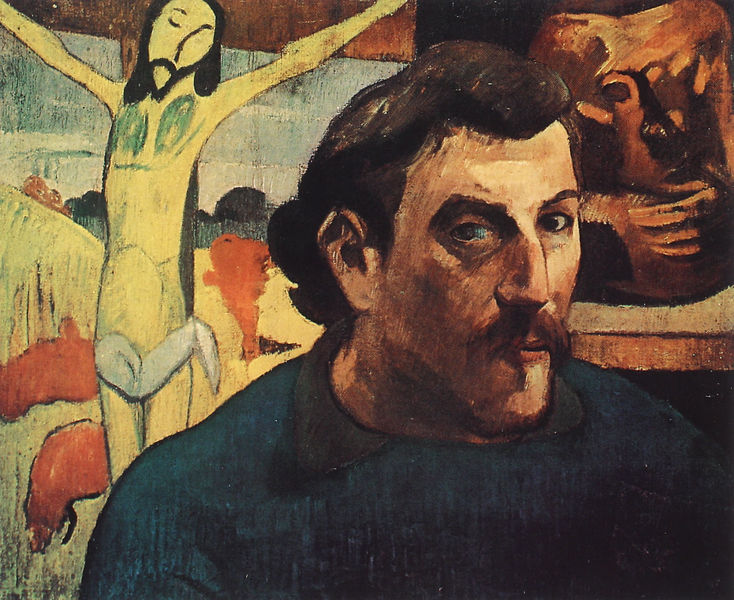
Titel: Selbstbildnis mit gelbem Christus
Künstler: Paul Gauguin
Institution: Saint-Germain-en-Laye, Sammlung Familie Maurice Denis
Schlagwörter: blau, gemälde, mann, gelb, landschaft, haar, mund, männer, nase, ohr, orange, blick, rot, tier, tiere, bart, schnurrbart, augen, kragen, mensch, tot, bild, bildnis, porträt, öl, haare, lange haare, kinn, kuh, schweine, ölgemälde, schnäuzer, atelier, maler, schnauzbart, selbstporträt, gauguin, blut, schwein, kreuz, künstler, selbstbildnis, leinwand, selbstportrait, christus, jesus, kreuzigung, teufel, kruzifix, gelblich, ochse, stier, chagall, marc, toto, schnäutzer, lange, schnurres